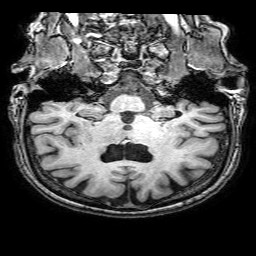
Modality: T1w
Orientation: sagittal
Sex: female
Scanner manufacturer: philips
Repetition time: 0.008287 s
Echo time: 0.00386 s